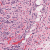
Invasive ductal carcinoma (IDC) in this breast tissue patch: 1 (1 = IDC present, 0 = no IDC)